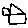
Label: house